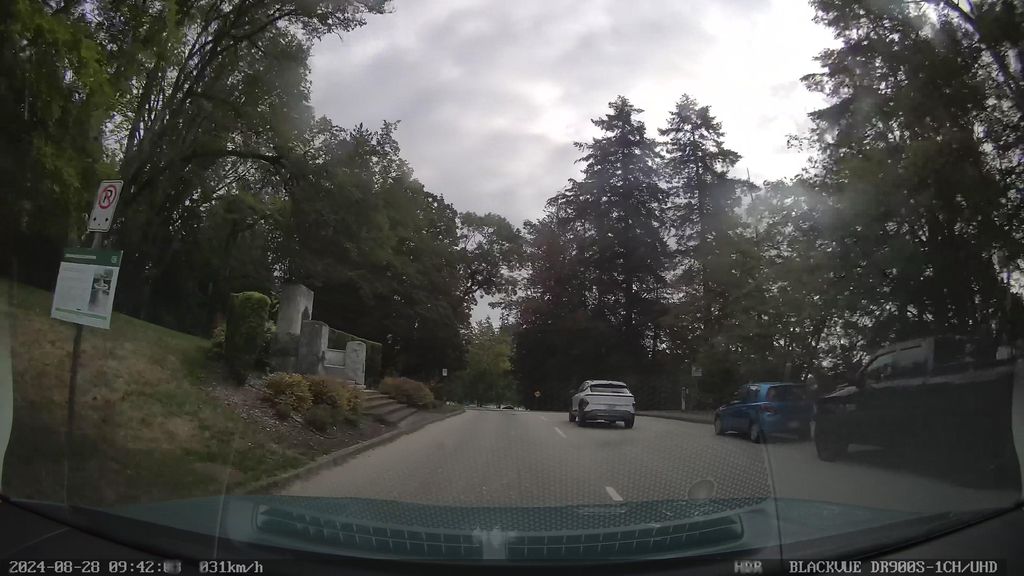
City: vancouver